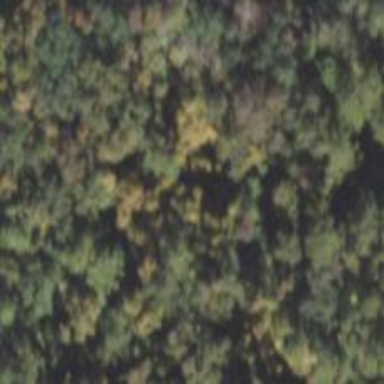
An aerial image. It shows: Mixed woodland with various types of leaves.